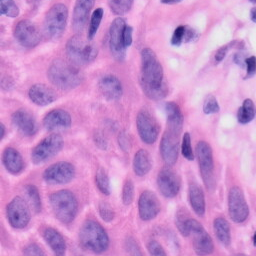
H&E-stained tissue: Skin